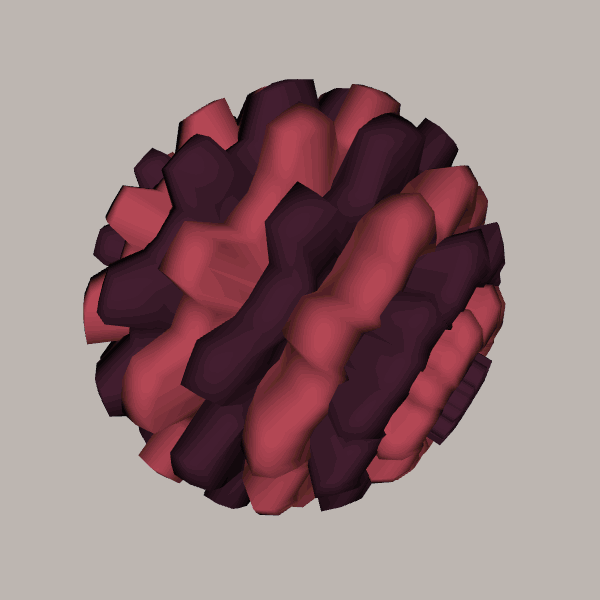
Background: light